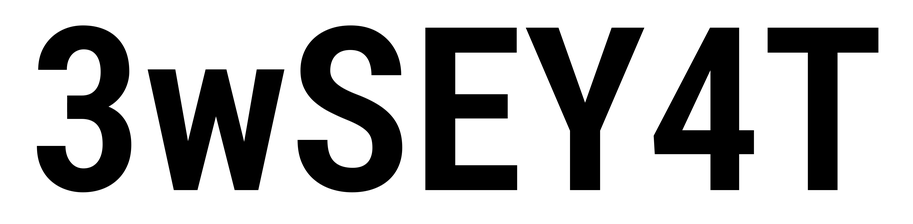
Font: Roboto_Condensed_SemiBold